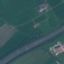
Label: Highway